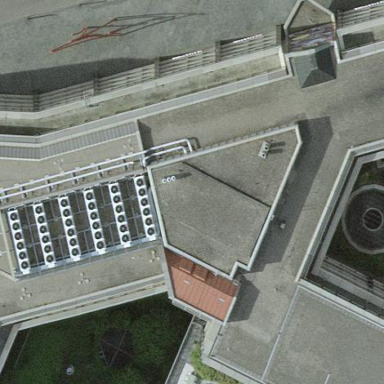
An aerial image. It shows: Building with concrete roof.